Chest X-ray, PA view. Patient: 61 years old, sex F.
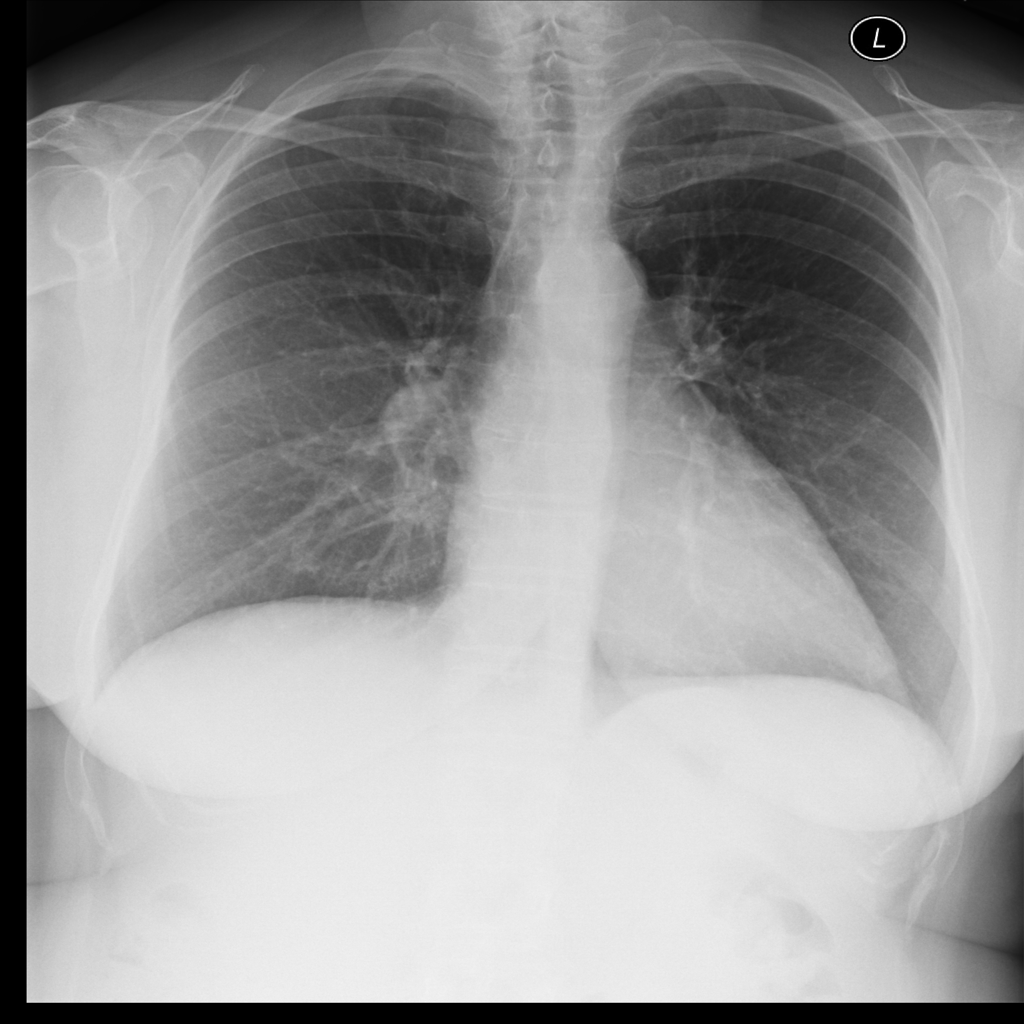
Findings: No Finding